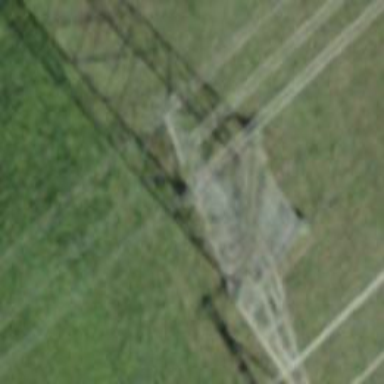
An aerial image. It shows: Power tower.